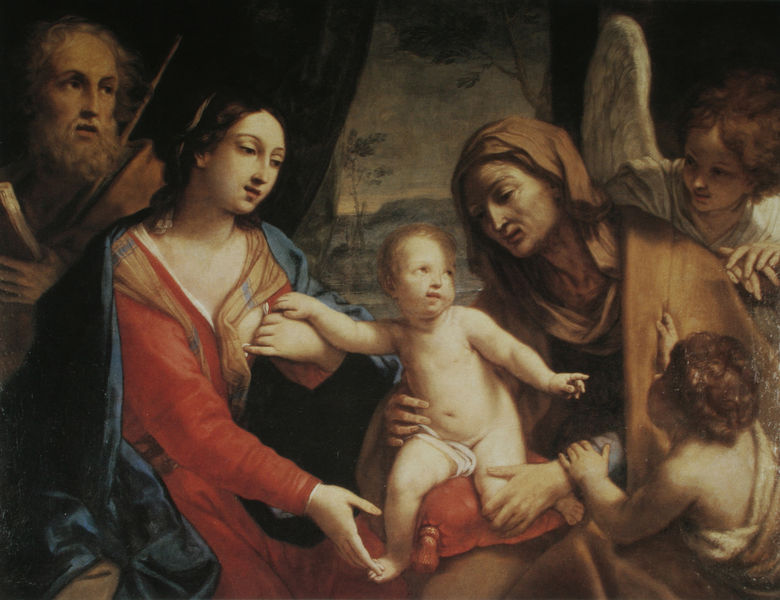
Titel: Heilige Familie mit Engel
Künstler: Elisabetta Sirani
Standort: Vercelli
Institution: Museo Civico Franscesco Borgogna
Schlagwörter: baum, blau, blätter, felsen, flügel, gemälde, gott, gruppe, hand, laub, mann, nackt, umhang, weiß, bäume, frauen, grün, landschaft, menschen, ocker, see, sitzen, ausschnitt, braun, brust, fenster, finger, frau, geste, grau, hintergrund, kleid, mund, orange, schwarz, blick, rot, schleier, tuch, beige, malerei, alt, bart, gesichter, jung, alte, arm, arme, augen, falten, federn, gesicht, inkarnat, johannes, kleidung, täufer, vollbart, hände, vorhang, öl, zweige, gewässer, gewand, gold, mantel, stoff, tücher, eltern, familie, kind, mutter, lippen, locke, locken, renaissance, kinder, engel, putte, kopfbedeckung, alter mann, stab, knaben, barun, baby, kissen, spielen, kopftuch, quaste, nabel, junge, schoß, ölfarben, bauchnabel, nacktheit, alter, antike, greis, knabe, buch, glaube, religion, greifen, gruppenbild, kleinkind, christus, jesus, jesus christus, sterben, mittelalter, stall, heiliger, zentrum, elisabeth, heilige, hoffnung, heilig, maria, madonna, magdalena, anbetung, glauben, hirte, sohn, anna, christi, josef, joseph, söhne, vieille, geburt, krippe, mütter, weihnachten, enfant, mere, kid, johannes der täufer, ange, vieux, windel, rennaisance, joachim, anna selbdritt, engelsflügel, gewnder, sainte famille, zeigt, reni, pommel, vinci, elizabeth, hl mutter, kind renaisance, lub